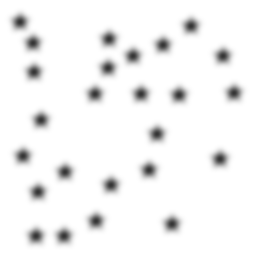
Squares: 0
Triangles: 0
Stars: 25
Total shapes: 25